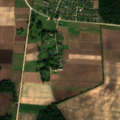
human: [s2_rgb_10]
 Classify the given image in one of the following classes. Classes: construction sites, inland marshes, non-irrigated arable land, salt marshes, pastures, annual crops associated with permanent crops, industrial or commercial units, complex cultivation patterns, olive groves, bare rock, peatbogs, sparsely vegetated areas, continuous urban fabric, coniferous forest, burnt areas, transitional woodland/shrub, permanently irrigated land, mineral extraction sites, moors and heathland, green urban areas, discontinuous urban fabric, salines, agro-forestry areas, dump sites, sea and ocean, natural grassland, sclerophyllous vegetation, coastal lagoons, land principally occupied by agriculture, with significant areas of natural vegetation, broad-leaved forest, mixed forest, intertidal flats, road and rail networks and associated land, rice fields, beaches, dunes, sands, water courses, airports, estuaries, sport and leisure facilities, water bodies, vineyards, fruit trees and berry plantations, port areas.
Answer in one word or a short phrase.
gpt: discontinuous urban fabric, non-irrigated arable land, complex cultivation patterns, broad-leaved forest